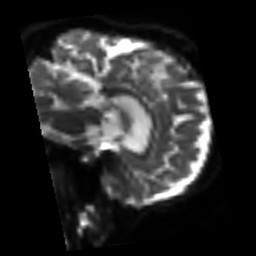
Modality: sbref
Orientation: sagittal
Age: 64
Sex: male
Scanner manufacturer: siemens
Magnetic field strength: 3 T
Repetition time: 3.2 s
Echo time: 0.081 s